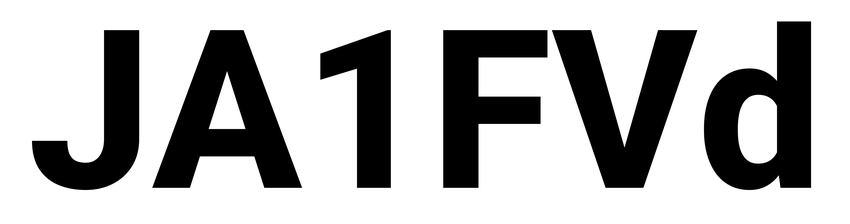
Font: Roboto_ExtraBold